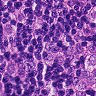
Metastatic tissue present: yes